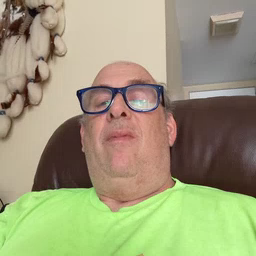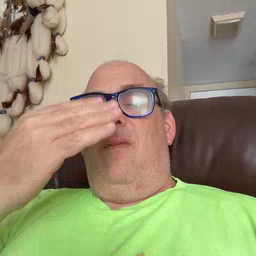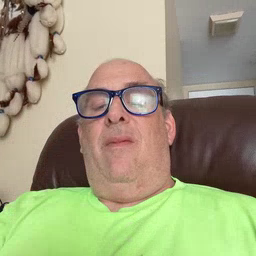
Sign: sleep